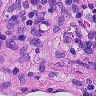
Metastatic tissue present: no